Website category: sports
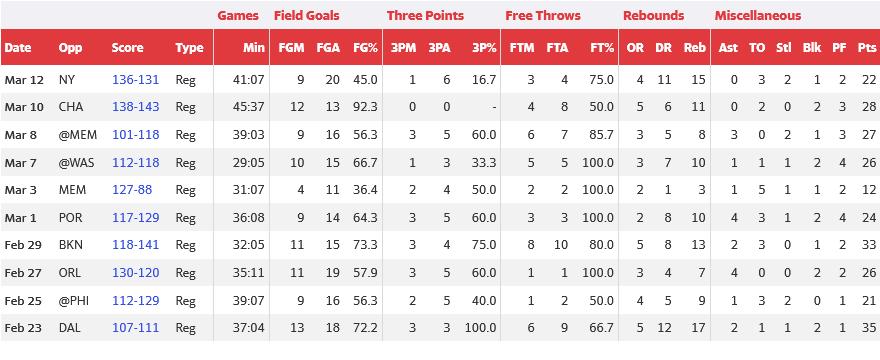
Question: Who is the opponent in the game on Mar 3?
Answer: MEM

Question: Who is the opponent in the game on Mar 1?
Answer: POR

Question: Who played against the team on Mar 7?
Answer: WAS

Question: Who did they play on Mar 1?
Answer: POR

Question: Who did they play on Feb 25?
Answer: PHI

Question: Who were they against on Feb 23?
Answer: DAL

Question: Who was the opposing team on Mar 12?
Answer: NY

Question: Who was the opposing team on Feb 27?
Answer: ORL

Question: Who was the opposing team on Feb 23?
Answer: DAL

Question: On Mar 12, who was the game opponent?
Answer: NY

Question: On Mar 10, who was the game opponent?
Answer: CHA

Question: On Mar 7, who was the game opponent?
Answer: WAS

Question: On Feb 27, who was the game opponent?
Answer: ORL

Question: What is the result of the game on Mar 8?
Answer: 101-118

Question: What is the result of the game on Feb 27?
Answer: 130-120

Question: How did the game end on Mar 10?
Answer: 138-143

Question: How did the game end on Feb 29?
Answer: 118-141

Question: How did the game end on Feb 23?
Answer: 107-111

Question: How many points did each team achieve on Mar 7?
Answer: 112-118

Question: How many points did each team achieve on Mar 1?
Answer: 117-129

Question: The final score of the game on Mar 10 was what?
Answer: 138-143

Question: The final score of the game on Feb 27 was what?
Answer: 130-120

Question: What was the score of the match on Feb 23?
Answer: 107-111

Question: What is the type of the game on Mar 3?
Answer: Reg

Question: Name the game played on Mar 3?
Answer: Reg

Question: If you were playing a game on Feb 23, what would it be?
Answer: Reg

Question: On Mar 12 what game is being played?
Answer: Reg

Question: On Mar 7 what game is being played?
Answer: Reg

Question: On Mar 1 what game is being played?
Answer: Reg

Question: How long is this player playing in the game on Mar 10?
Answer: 45:37

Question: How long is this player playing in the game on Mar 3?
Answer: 31:07

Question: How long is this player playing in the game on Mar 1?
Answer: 36:08

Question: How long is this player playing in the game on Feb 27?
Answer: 35:11

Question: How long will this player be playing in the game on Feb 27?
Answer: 35:11

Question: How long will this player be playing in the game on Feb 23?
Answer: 37:04

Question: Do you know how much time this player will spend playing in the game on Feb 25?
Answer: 39:07

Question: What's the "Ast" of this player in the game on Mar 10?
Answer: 0

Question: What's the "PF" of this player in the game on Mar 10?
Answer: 3

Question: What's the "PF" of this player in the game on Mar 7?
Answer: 4

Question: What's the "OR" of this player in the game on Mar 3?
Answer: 2

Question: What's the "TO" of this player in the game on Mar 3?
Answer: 5

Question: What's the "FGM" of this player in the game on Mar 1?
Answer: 9

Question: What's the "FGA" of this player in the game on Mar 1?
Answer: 14

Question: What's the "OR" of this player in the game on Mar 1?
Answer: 2

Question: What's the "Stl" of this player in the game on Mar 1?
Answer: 1

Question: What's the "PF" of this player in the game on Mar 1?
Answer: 4

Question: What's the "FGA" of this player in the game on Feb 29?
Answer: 15

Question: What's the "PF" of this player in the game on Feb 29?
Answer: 2

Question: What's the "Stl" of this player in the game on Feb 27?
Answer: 0

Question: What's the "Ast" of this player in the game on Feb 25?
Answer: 1

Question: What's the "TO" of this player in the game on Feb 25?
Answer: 3

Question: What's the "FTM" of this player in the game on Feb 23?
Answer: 6

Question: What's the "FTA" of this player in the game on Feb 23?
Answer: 9

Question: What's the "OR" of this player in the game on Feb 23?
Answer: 5

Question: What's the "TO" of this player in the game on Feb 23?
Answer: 1

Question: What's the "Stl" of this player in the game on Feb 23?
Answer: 1

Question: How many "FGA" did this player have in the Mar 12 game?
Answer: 20

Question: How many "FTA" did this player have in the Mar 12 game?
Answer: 4

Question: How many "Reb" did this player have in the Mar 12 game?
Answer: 15

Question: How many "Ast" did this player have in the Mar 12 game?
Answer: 0

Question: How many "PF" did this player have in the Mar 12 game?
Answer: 2

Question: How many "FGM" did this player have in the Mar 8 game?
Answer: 9

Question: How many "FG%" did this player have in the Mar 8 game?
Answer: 56.3

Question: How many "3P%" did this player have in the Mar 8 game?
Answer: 60.0